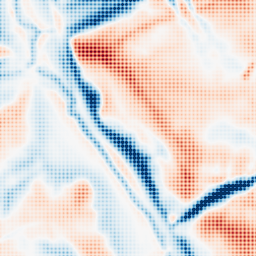
Category: multiscale
Decomposition family: dog_multiscale
Decomposition parameters: sigma_ratio: 1.6
n_scales: 4
base_sigma: 2
Upsampling method: sinc_blackman
Upsampling parameters: scale: 4
kernel_size: 4
Upsampling scale: 4